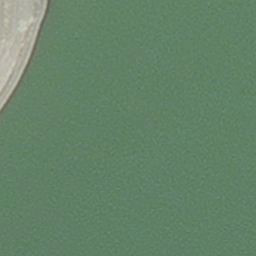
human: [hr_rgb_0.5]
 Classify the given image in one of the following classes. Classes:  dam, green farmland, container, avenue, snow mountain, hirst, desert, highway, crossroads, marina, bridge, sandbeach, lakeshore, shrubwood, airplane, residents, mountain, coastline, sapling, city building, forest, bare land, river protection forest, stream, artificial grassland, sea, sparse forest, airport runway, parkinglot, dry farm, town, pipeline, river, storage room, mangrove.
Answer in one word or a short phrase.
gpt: sea